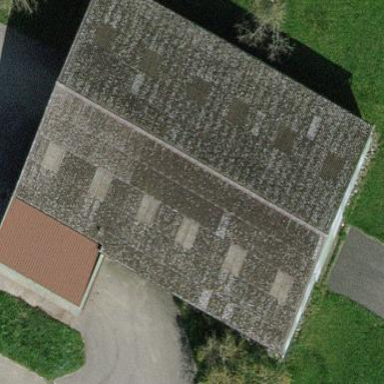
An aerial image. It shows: Farm auxiliary building with gabled roof.